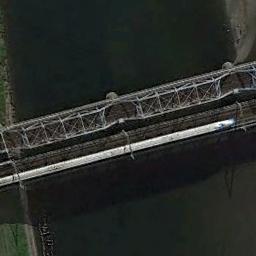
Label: bridge